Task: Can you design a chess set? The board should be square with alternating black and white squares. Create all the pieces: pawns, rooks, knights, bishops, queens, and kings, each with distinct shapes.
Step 4425:
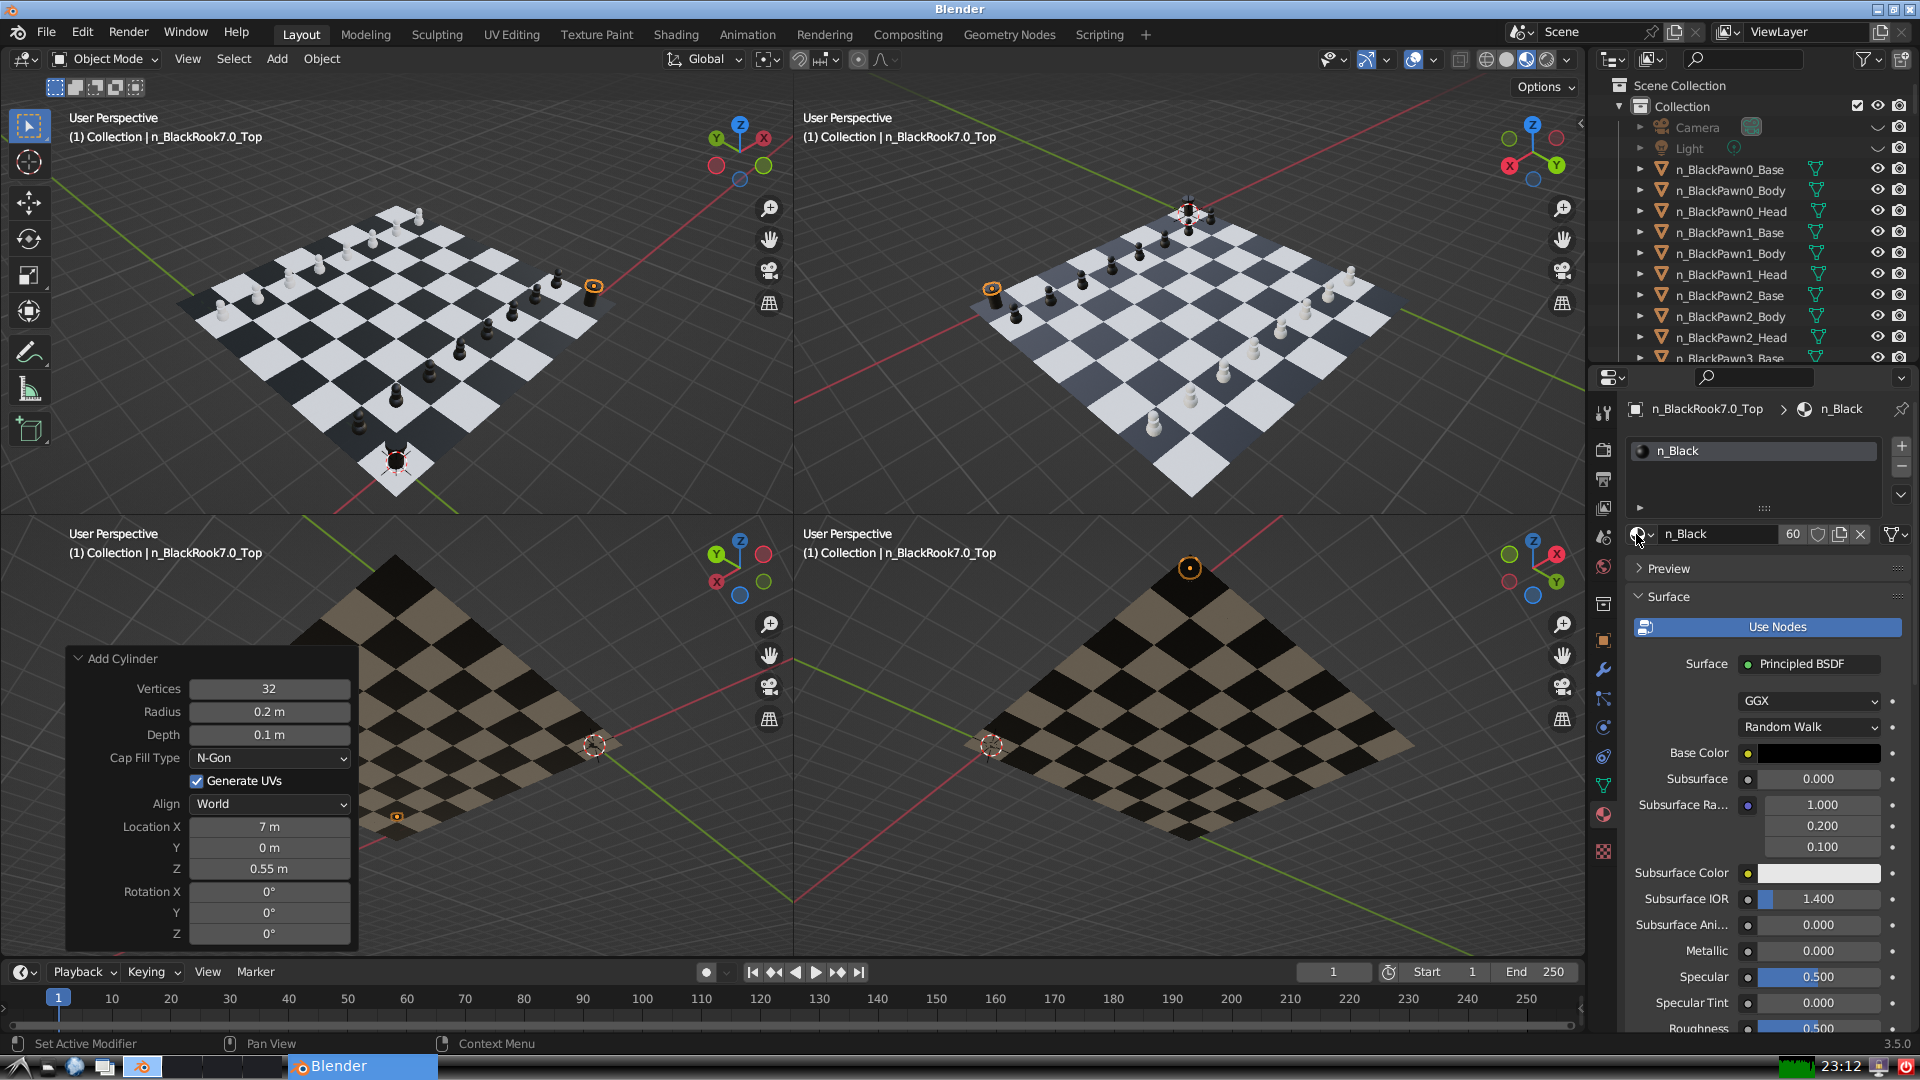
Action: {"mouse_move": [278, 58]}